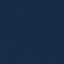
Label: SeaLake